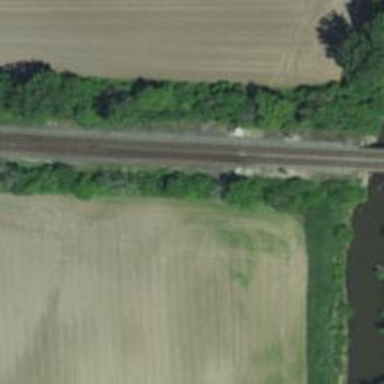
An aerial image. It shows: Railway crossover.